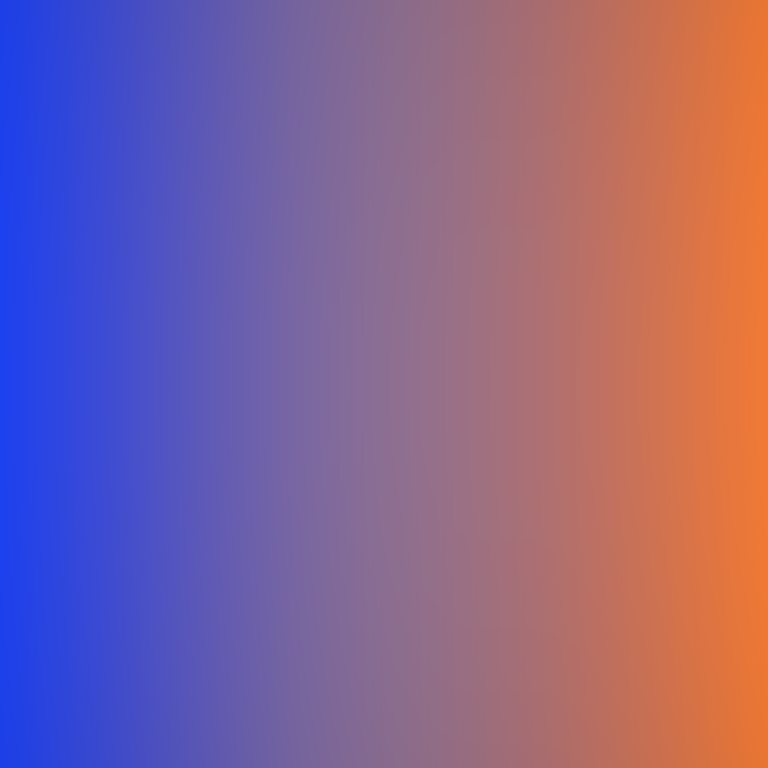
Abstract light effect, smooth gradient from deep blue to warm orange, calm atmosphere, soft blend, no room, no furniture, no objects.